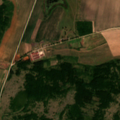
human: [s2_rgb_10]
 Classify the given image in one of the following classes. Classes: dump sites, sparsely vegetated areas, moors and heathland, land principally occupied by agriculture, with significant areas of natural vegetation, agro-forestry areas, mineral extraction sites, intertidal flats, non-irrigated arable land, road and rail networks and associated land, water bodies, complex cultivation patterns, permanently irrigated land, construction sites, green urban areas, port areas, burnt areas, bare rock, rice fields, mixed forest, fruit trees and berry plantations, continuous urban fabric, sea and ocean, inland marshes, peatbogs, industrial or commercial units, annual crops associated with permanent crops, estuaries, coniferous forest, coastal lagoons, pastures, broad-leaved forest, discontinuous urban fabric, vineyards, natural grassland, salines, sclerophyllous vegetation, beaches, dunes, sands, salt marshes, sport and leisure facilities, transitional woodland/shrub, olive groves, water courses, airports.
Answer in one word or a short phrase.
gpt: non-irrigated arable land, natural grassland, transitional woodland/shrub, water bodies